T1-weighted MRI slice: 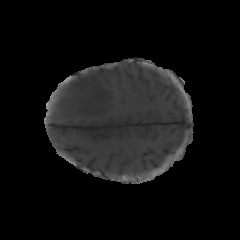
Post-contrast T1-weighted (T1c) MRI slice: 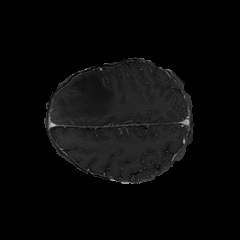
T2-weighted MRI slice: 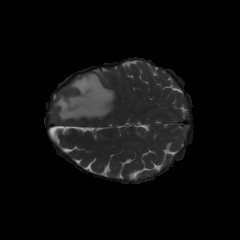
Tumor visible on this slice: yes